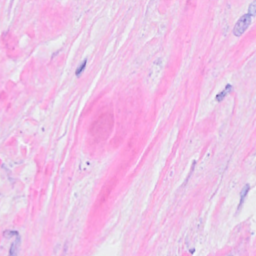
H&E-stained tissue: Breast